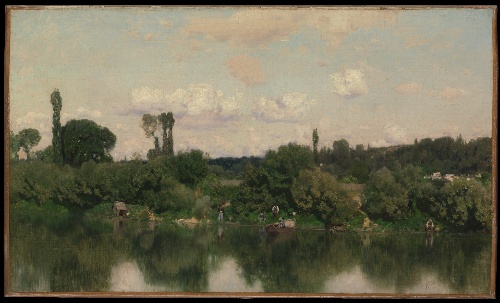
Title: On the Seine
Artist: Martín Rico y Ortega
Artist bio: Spanish, Madrid 1833–1908 Venice
Date: 1869
Object type: Painting
Classification: Paintings
Medium: Oil on canvas
Dimensions: 15 1/4 x 25 1/2 in. (38.7 x 64.8 cm)
Department: European Paintings
Credit line: Bequest of Maria DeWitt Jesup, from the collection of her husband, Morris K. Jesup, 1914
Accession year: 1915
Repository: Metropolitan Museum of Art, New York, NY
Tags: Rivers|Landscapes